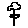
Label: flower